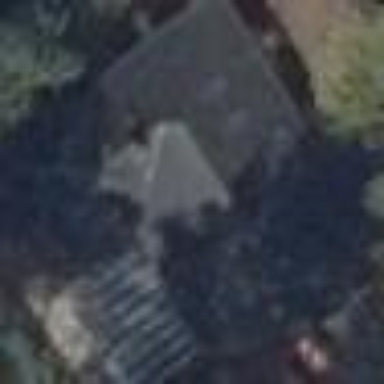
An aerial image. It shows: Detached building with hipped roof shape.